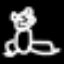
Label: frog